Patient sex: M
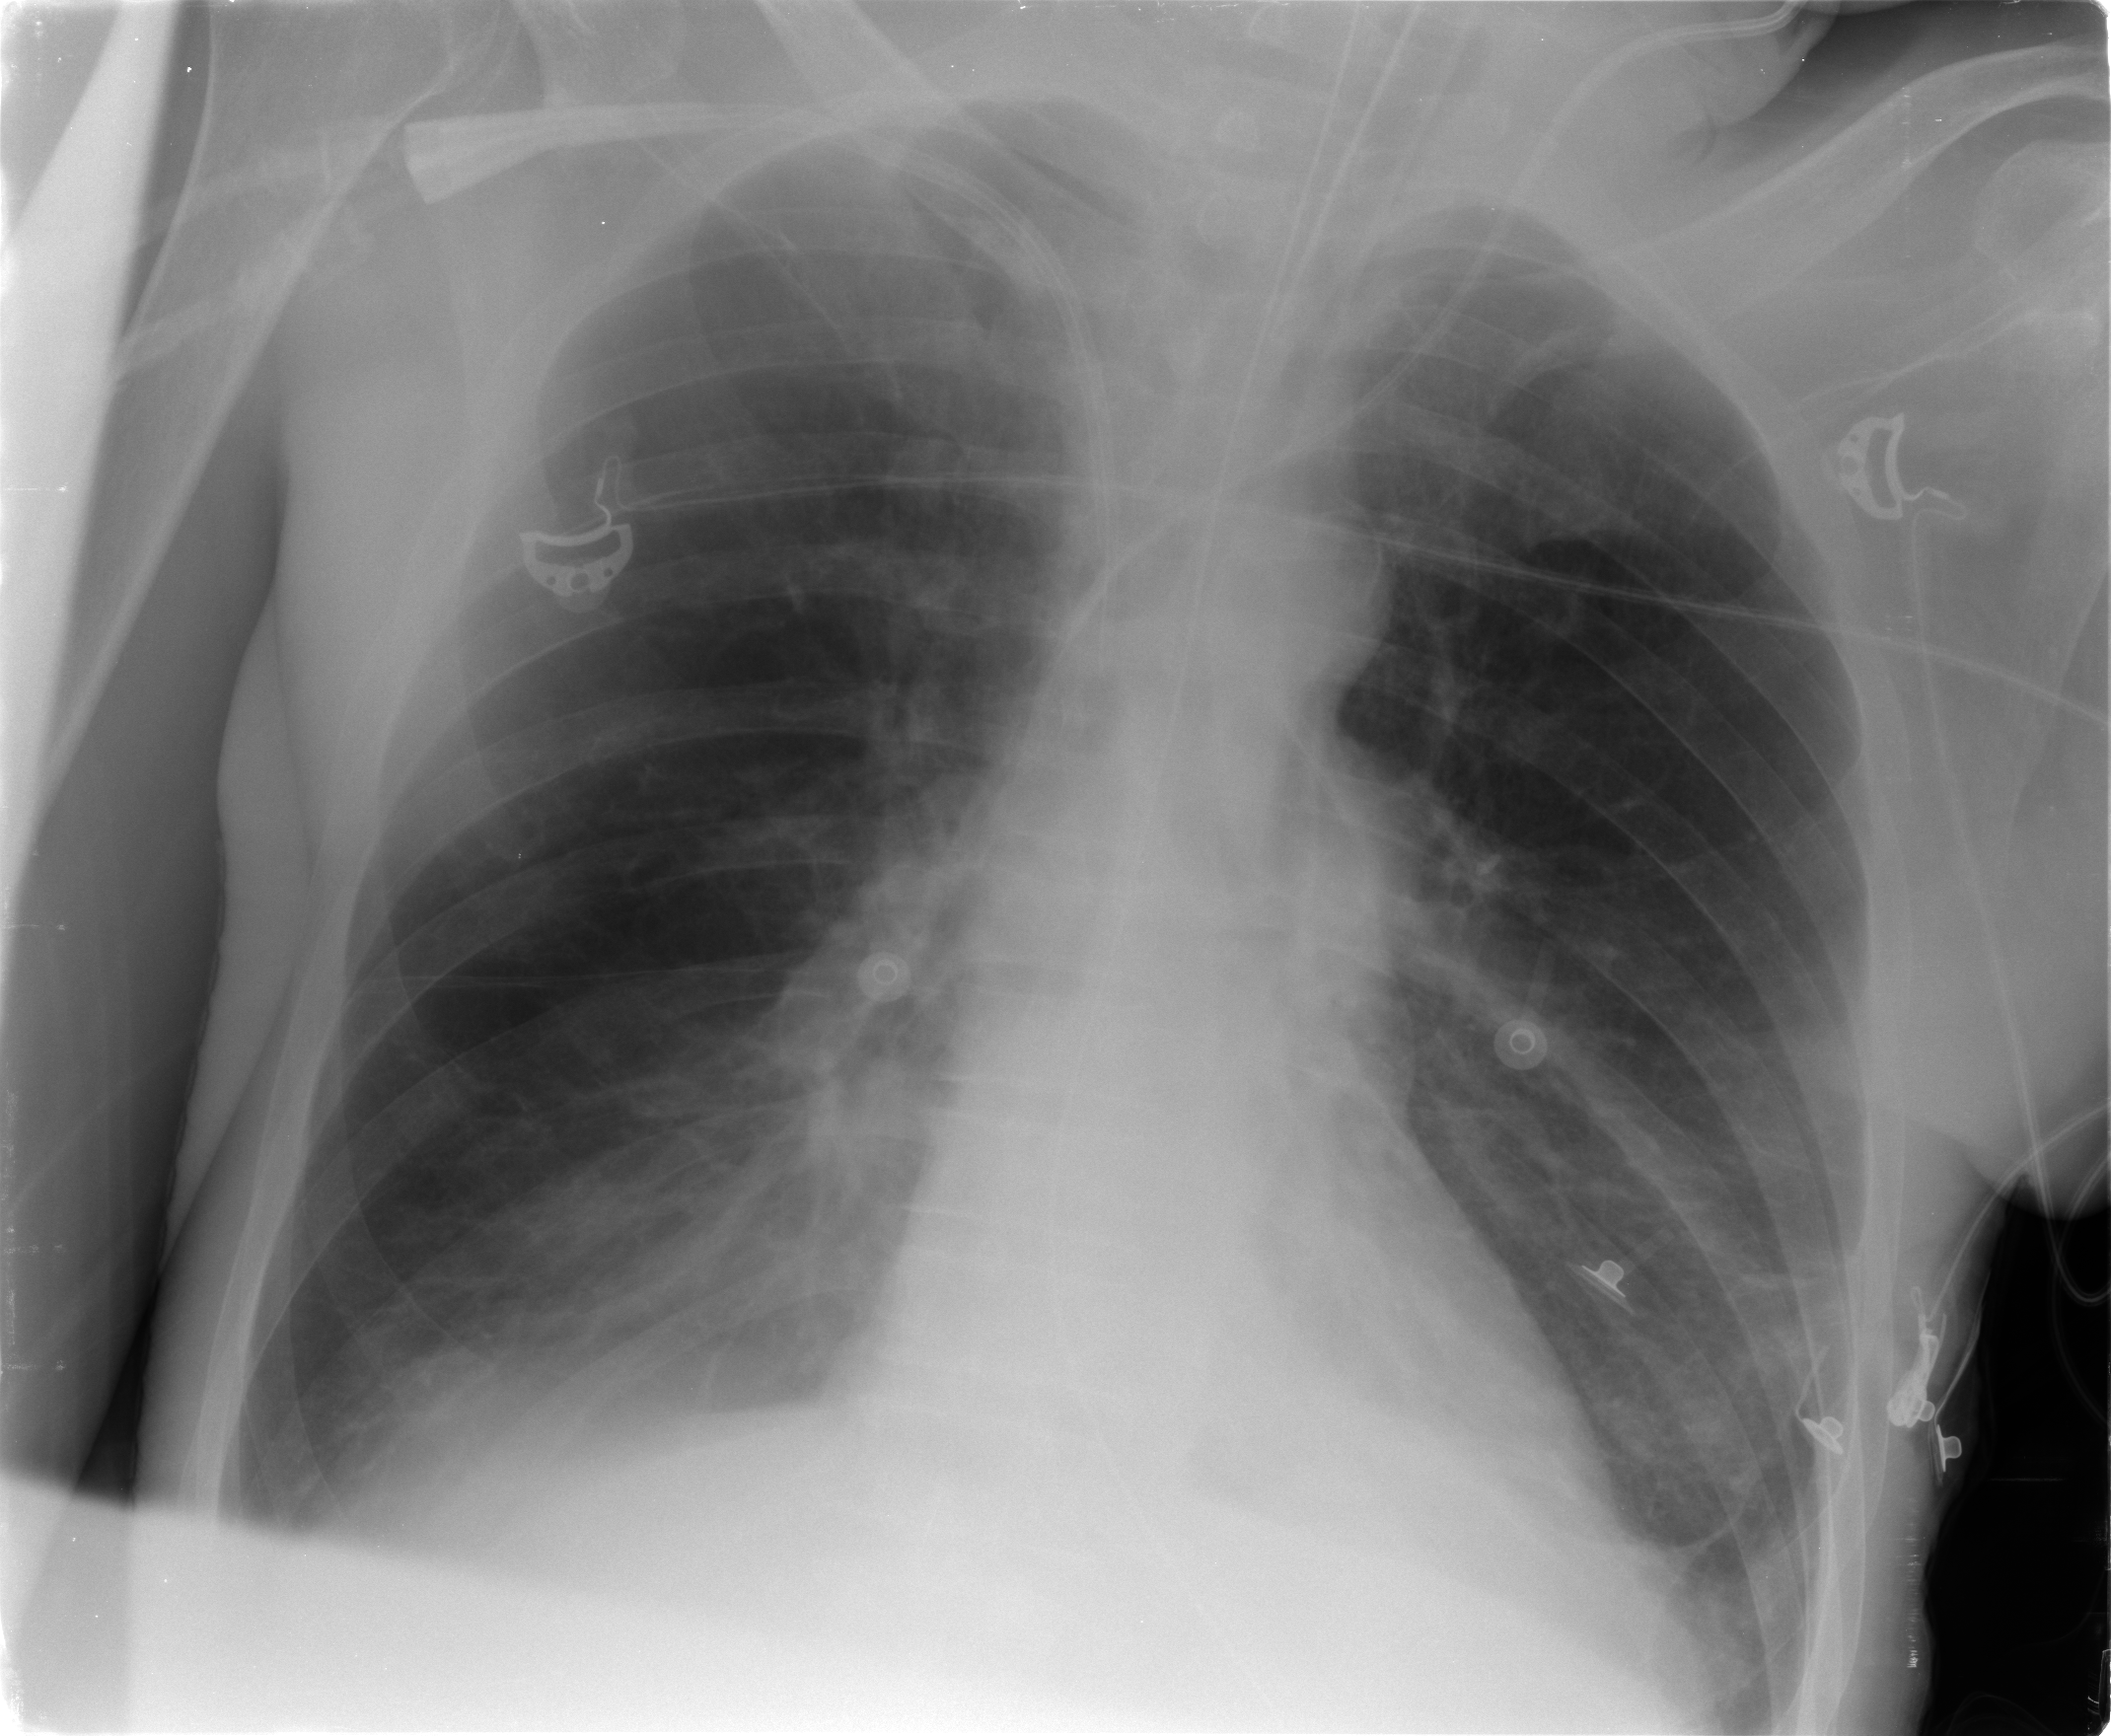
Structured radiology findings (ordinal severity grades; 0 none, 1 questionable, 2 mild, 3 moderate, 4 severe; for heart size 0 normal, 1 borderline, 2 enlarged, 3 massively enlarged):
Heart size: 0
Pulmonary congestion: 0
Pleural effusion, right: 0
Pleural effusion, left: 0
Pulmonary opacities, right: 0
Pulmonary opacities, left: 0
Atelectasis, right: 2
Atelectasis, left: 0